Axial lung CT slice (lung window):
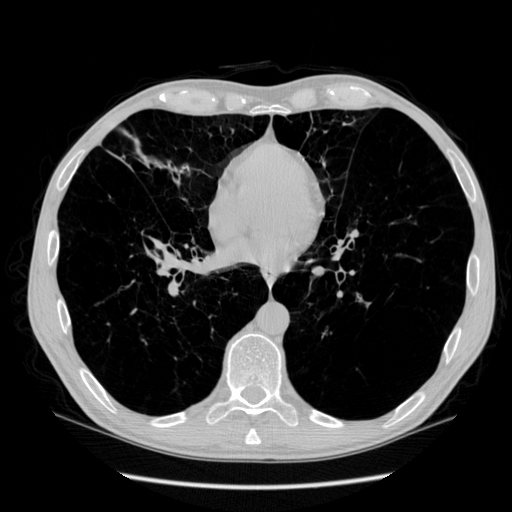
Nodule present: no